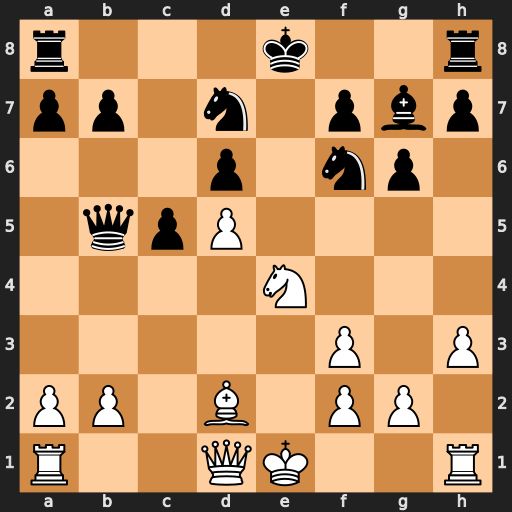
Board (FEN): r3k2r/pp1n1pbp/3p1np1/1qpP4/4N3/5P1P/PP1B1PP1/R2QK2R
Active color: w
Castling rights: KQkq
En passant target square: -
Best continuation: Nxd6+ Kf8 Nxb5